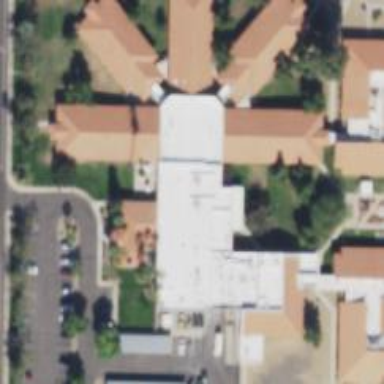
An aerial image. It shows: Hospital.